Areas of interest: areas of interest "Home Furnishing and Building Materials Market"
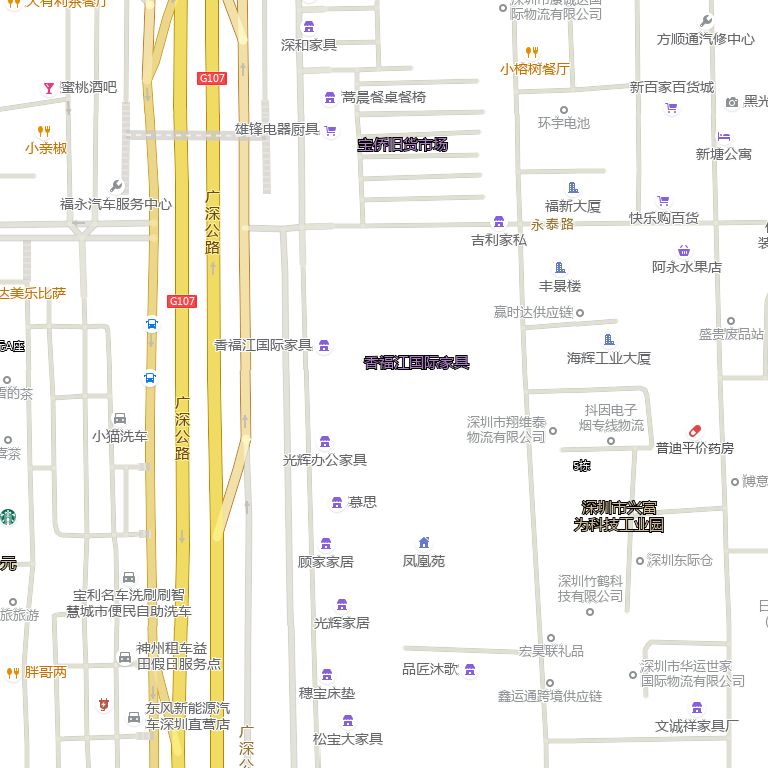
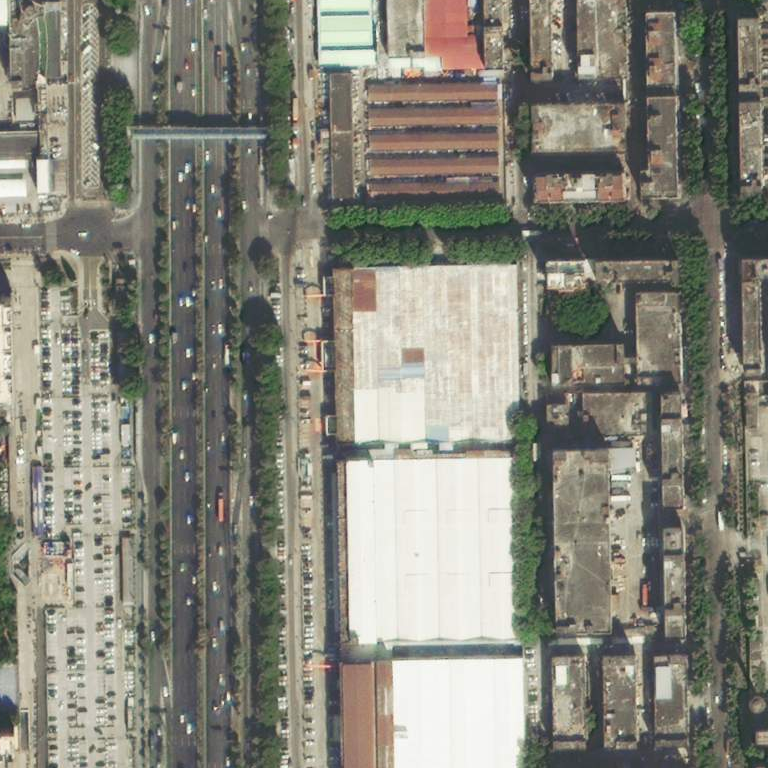